Field crop: tomato
Growth stage: 1
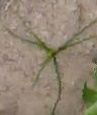
Species: cyperus